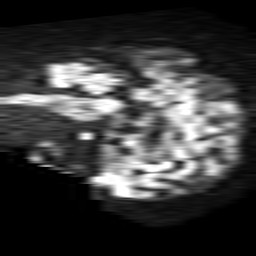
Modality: TRACE
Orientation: sagittal
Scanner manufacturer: philips
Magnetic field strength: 1.5 T
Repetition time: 4.6 s
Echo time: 0.09258 s